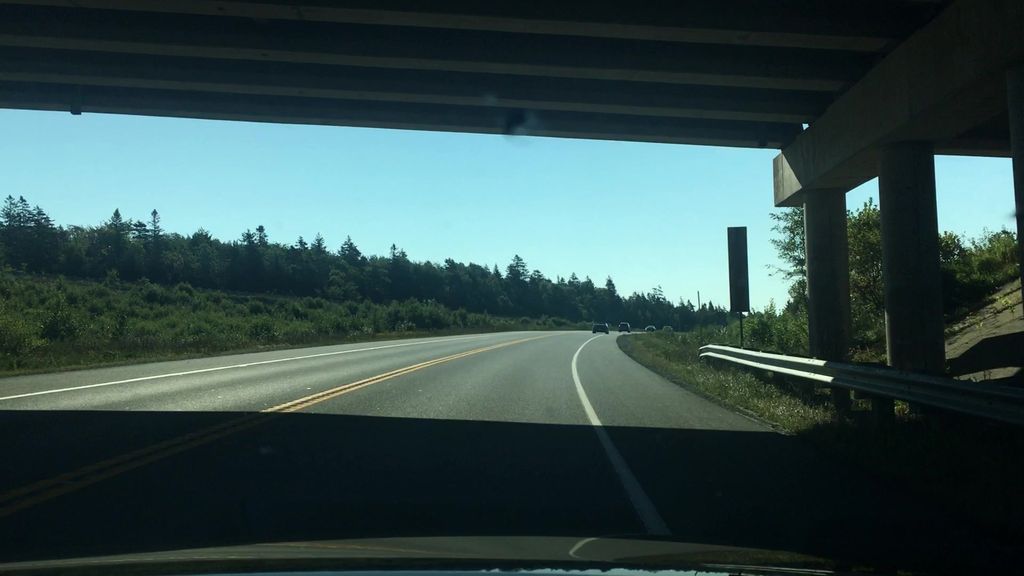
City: halifax